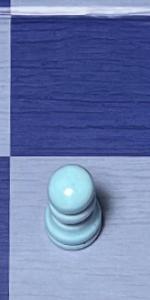
Label: Pawn_White